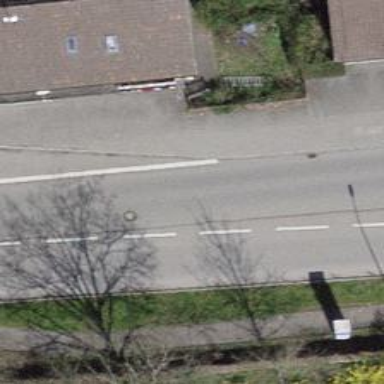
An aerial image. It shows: Secondary road with asphalt surface and separate sidewalk.